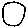
Label: circle